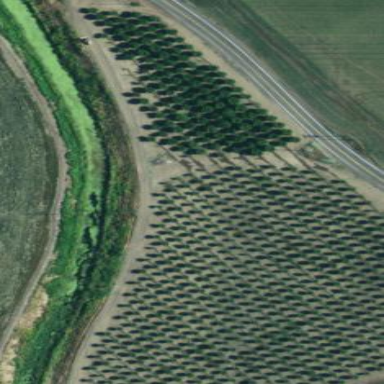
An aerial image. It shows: Orchard.